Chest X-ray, PA view. Patient: 26 years old, sex M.
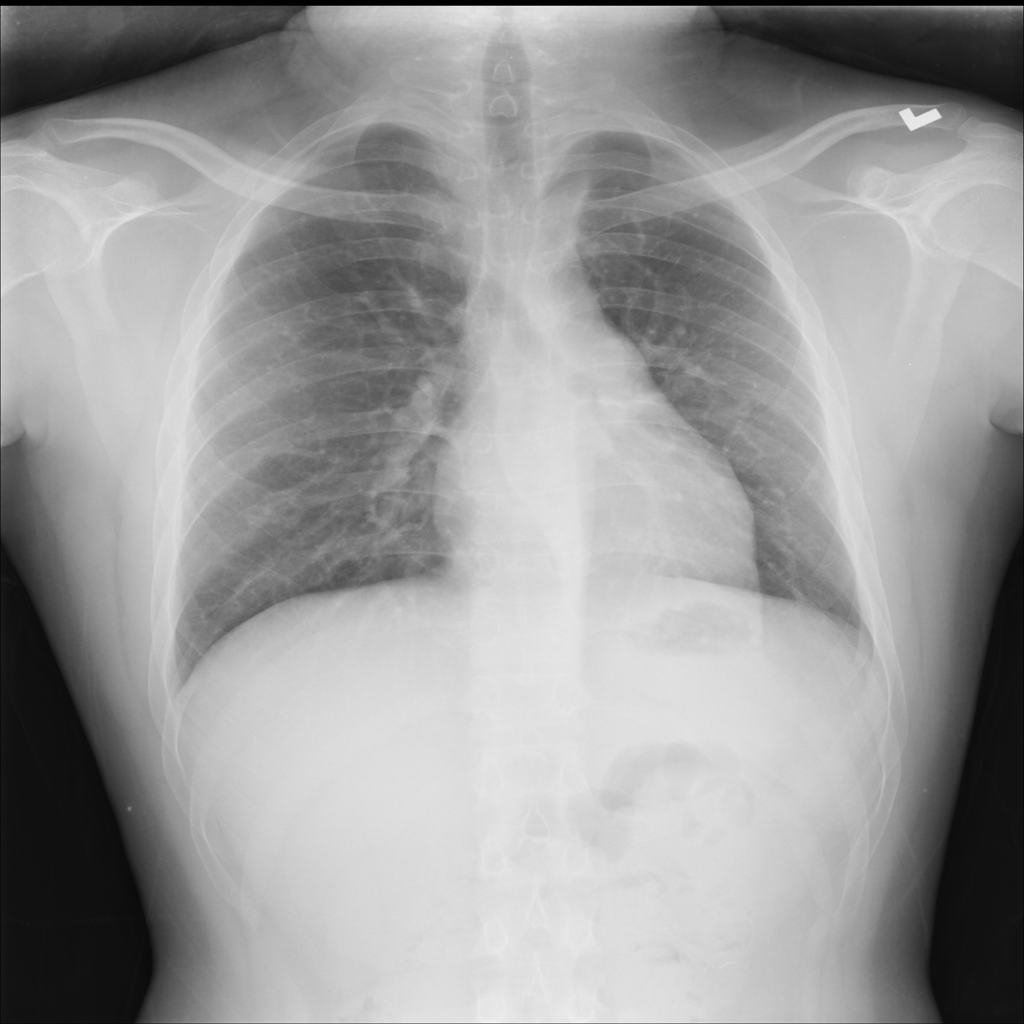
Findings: No Finding